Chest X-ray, PA view. Patient: 47 years old, sex M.
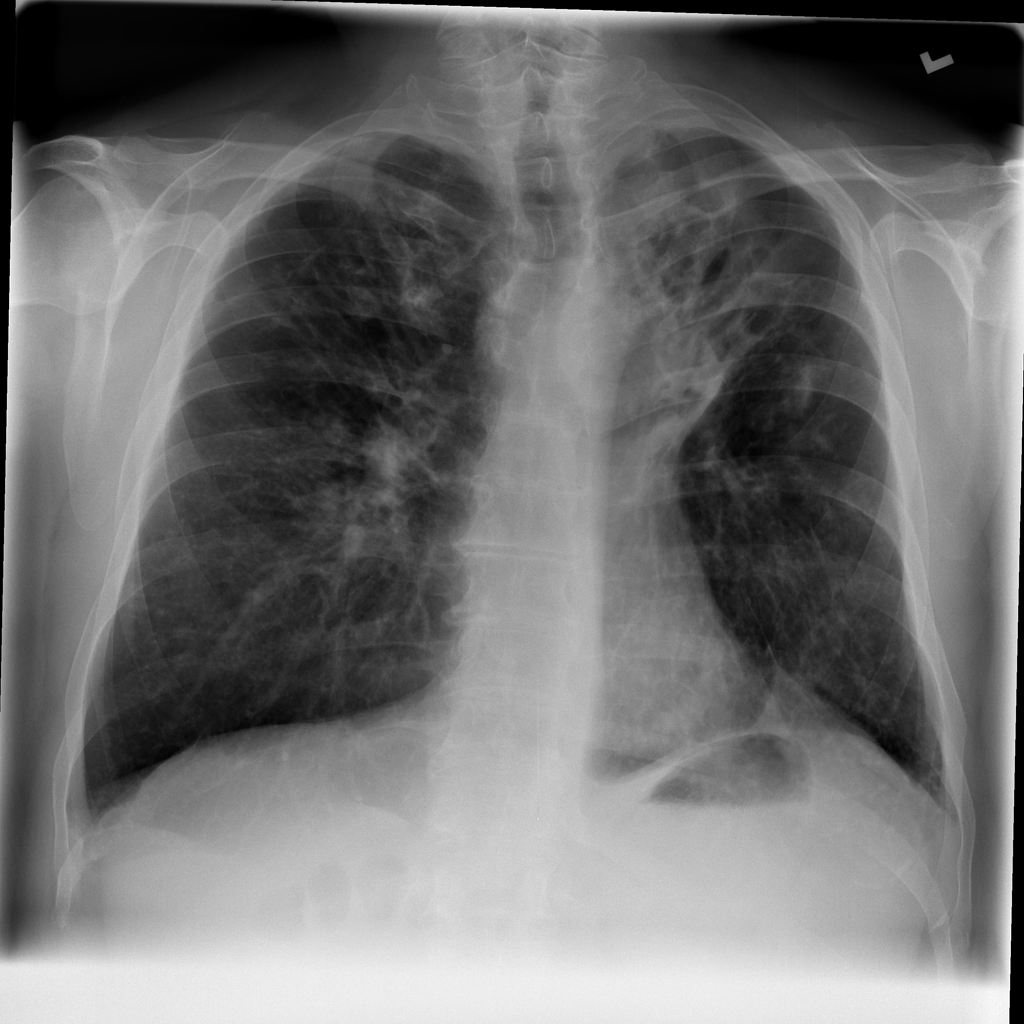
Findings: No Finding